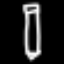
Label: pencil